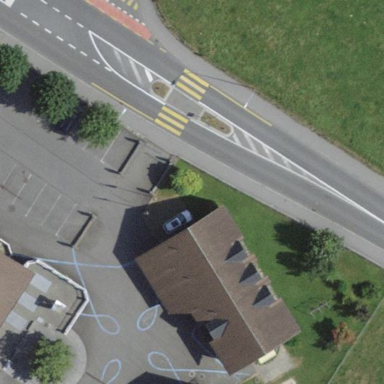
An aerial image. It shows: School building.